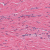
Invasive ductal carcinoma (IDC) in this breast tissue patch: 1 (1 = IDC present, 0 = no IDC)